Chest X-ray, PA view. Patient: 57 years old, sex M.
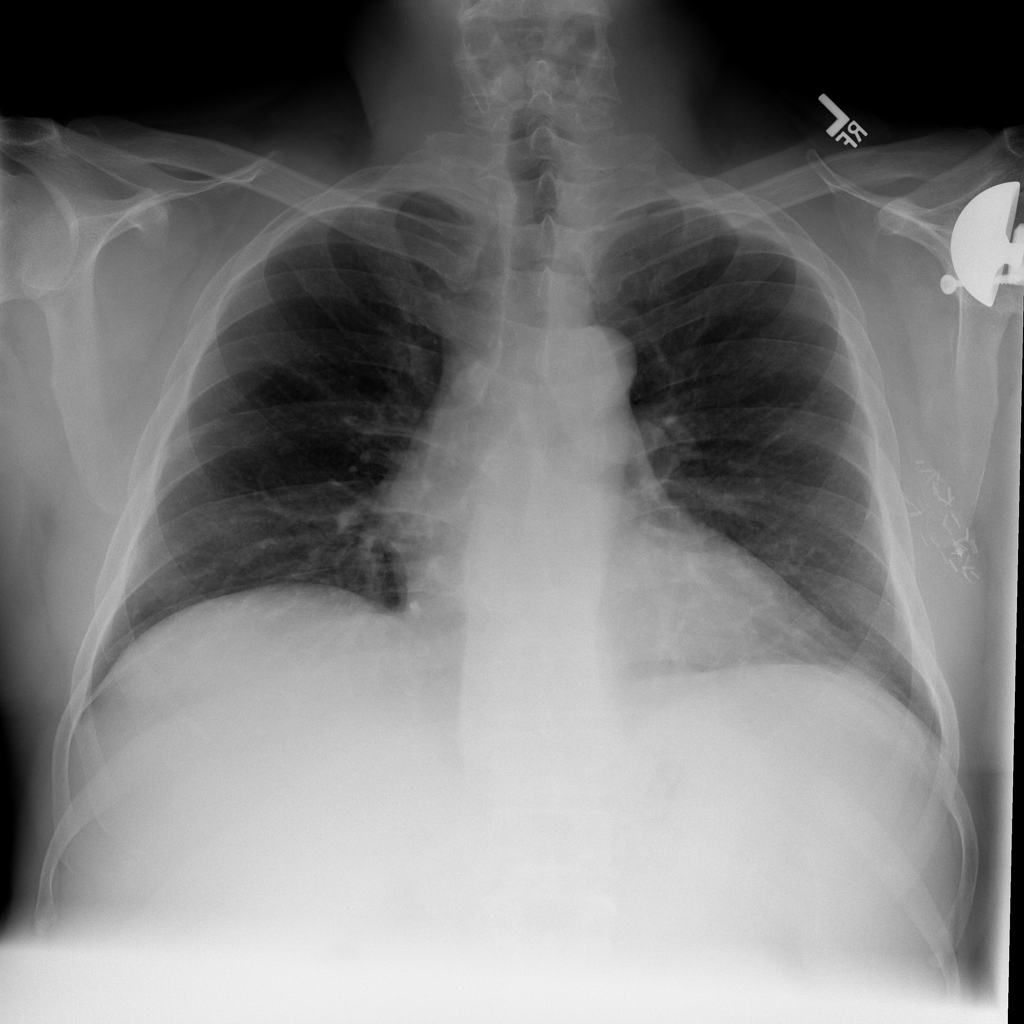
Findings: No Finding